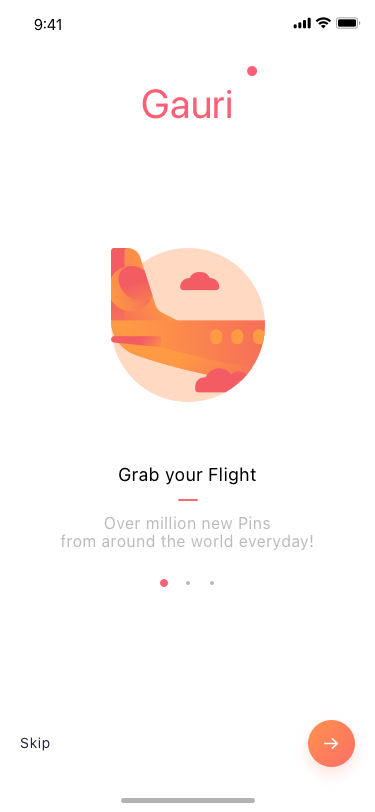
Text in this UI design:
Grab your Flight
Over million new Pins
from around the world everyday!
Gauri
Skip